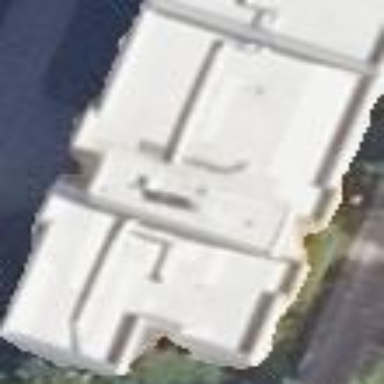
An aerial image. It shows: Apartment building with flat roof.